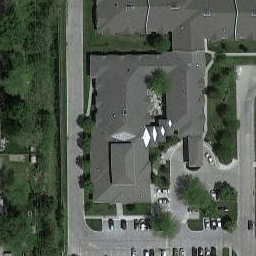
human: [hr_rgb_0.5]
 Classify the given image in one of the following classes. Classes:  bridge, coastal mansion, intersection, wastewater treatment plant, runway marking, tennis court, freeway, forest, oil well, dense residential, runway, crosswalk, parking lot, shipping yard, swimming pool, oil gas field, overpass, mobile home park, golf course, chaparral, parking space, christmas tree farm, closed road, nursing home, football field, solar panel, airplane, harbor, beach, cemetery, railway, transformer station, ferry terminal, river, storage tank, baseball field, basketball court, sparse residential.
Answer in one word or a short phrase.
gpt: nursing home